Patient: sex M, age 80
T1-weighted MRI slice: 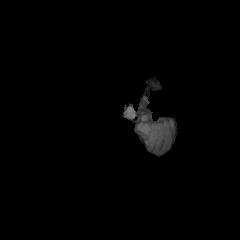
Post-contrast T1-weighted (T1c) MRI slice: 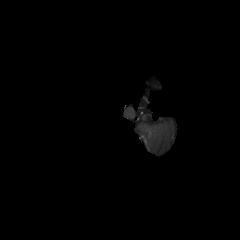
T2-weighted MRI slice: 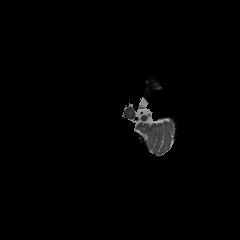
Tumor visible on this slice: no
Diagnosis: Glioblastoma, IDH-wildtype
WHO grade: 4